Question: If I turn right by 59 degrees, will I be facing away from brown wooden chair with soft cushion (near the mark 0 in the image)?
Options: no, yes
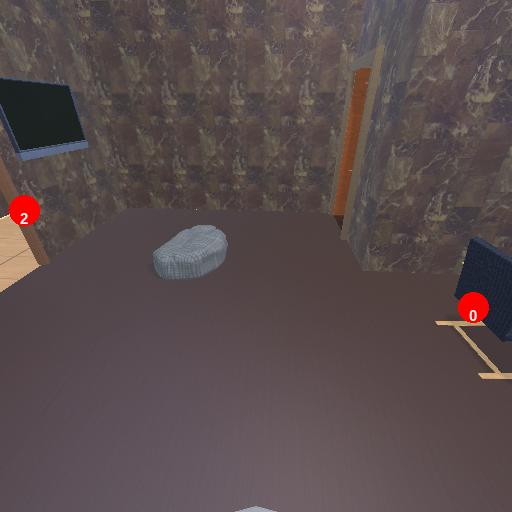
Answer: no